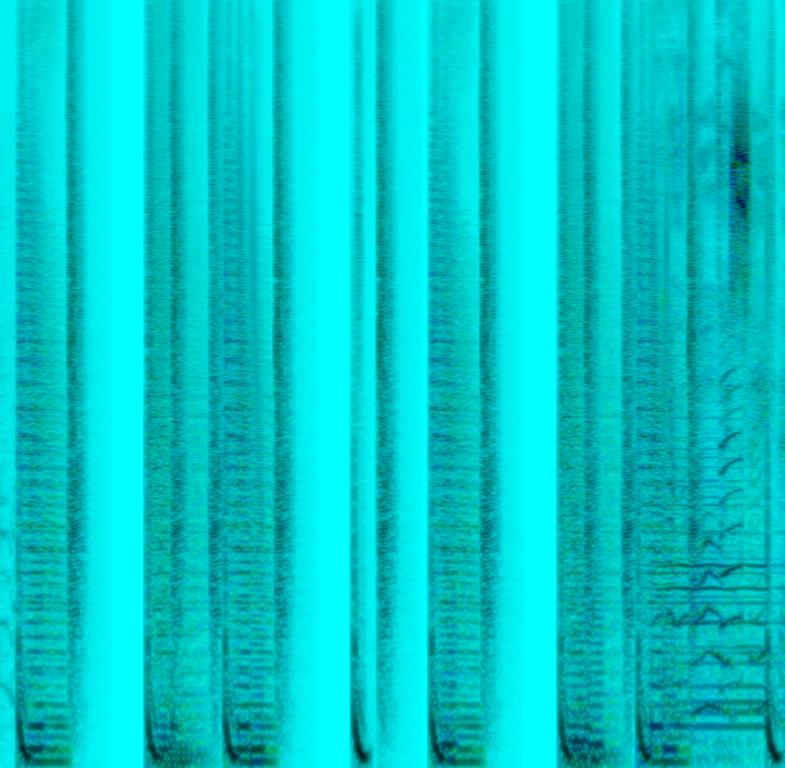
The music features for the most part an instrumental that makes use of synth sounds and a drum beat using sampled drums and claps. Towards the end of the music excerpt a female voice starts singing a simple melody and another female voice can be heard singing brief interventions in the background. The music is highly accentuated.